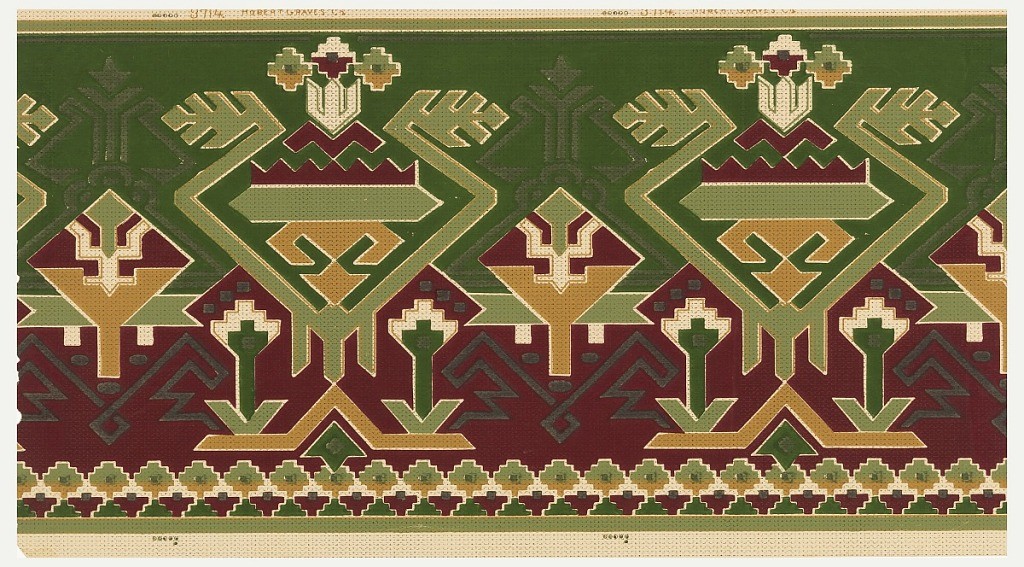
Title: Frieze
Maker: Robert Graves Co., New York, New York
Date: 1905–1915
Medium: Machine printed on paper
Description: Geometric pattern with an American Indian stylization. Design is overprinted with dots and dashes of black. Top 2/3 of background is deep green while bottom 1/3 is deep red. Printed in green, deep red, yellow ocher, and black on an off-white ground.